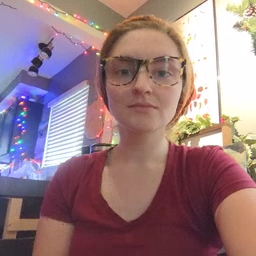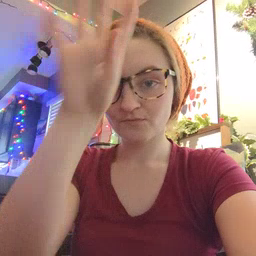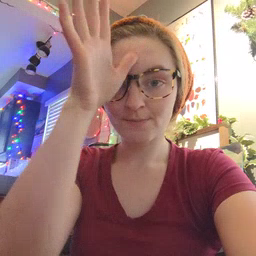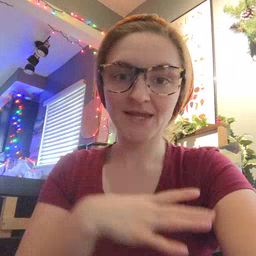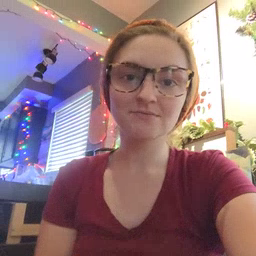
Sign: fireman